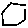
Label: hexagon